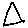
Label: triangle